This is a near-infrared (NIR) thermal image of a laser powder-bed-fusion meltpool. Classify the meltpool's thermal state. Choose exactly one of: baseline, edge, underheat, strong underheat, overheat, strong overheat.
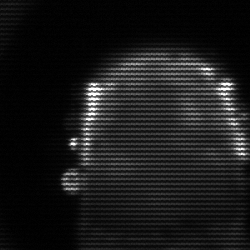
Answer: baseline